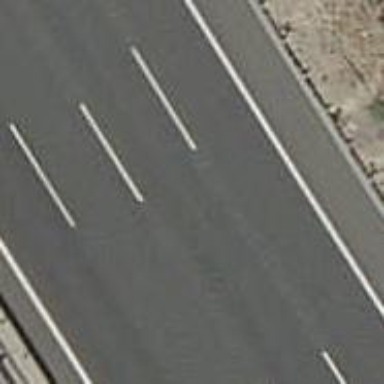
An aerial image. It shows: Motorway.